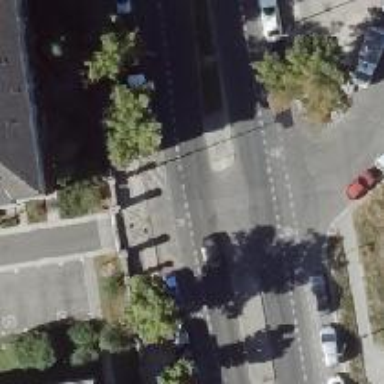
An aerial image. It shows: Footway crossing with central island.